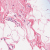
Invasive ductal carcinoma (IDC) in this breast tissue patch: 0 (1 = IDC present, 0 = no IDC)